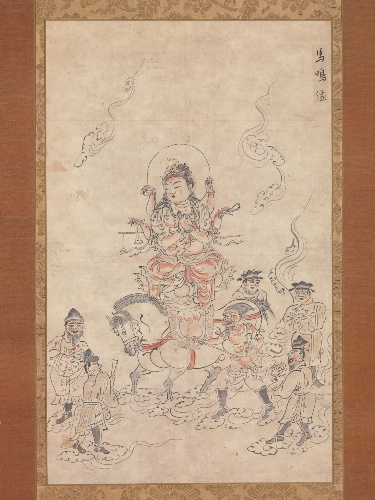
Title: 馬鳴菩薩図像|Iconographic Drawing of the Bodhisattva Memyō (Ashvaghosha)
Date: 12th century
Object type: Hanging scroll
Classification: Paintings
Medium: Hanging scroll; ink and color on paper
Culture: Japan
Period: Heian period (794–1185)
Dimensions: Overall: 46 1/4 x 16 1/2 in. (117.5 x 41.9 cm)
Overall with mounting: 46 1/4 x 19 in. (117.5 x 48.3 cm)
Department: Asian Art
Credit line: The Harry G. C. Packard Collection of Asian Art, Gift of Harry G. C. Packard, and Purchase, Fletcher, Rogers, Harris Brisbane Dick, and Louis V. Bell Funds, Joseph Pulitzer Bequest, and The Annenberg Fund Inc. Gift, 1975
Accession year: 1975
Repository: Metropolitan Museum of Art, New York, NY
Tags: Men|Horses|Bodhisattvas